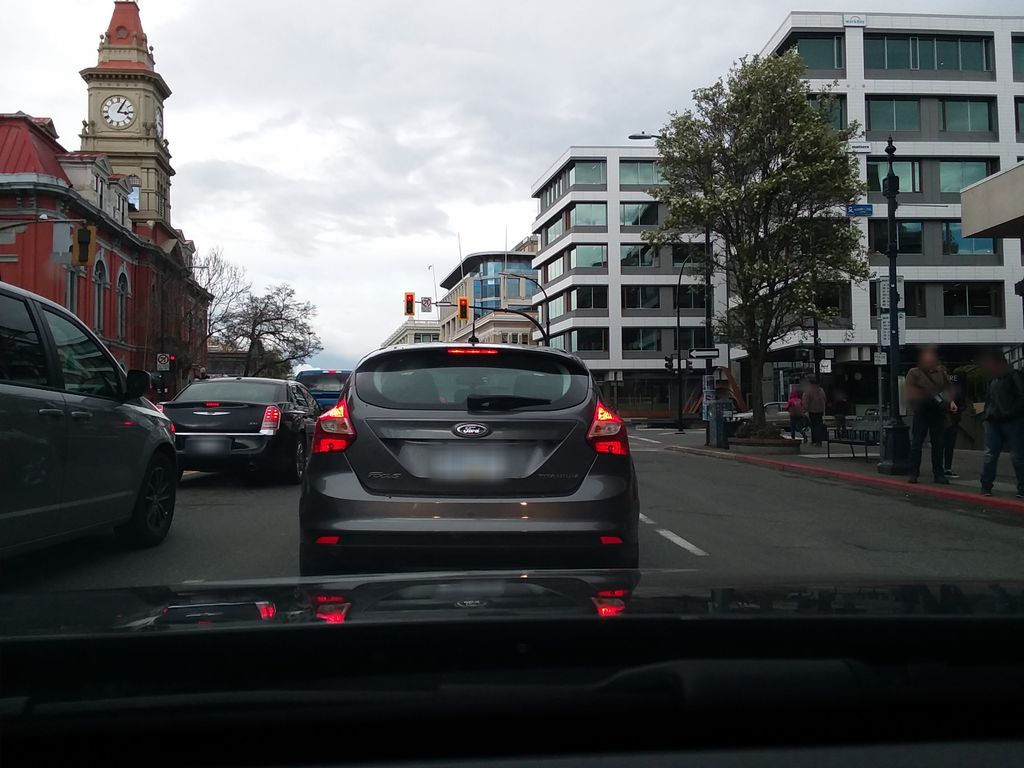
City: victoria